Question: I want to show and hide the action bar /toolbar as the Google Play store app. I am using sliding tabs on top and view pager to show the content of each tab. Here is the screenshot of Google play store app for the reference:

'''
<?xml version="1.0" encoding="utf-8"?>
<RelativeLayout xmlns:android="http://schemas.android.com/apk/res/android"
android:layout_width="match_parent" android:layout_height="match_parent">
<LinearLayout style="@style/HeaderBar"
android:id="@+id/headerbar"
android:layout_width="match_parent"
android:layout_height="wrap_content"
android:orientation="vertical">
<include layout="@layout/toolbar_no_bg"
android:id="@+id/toolbar_actionbar"/>
<com.fauzie.sample.tabsspinner.widget.SlidingTabLayout
android:background="@color/tab_background"
android:id="@+id/sliding_tabs"
android:layout_width="match_parent"
android:layout_height="wrap_content" />
</LinearLayout>
<android.support.v4.view.ViewPager
android:id="@+id/view_pager"
android:layout_width="match_parent"
android:layout_height="match_parent"
android:layout_below="@id/headerbar">
</android.support.v4.view.ViewPager>
</RelativeLayout>
'''
Thanks in advance.
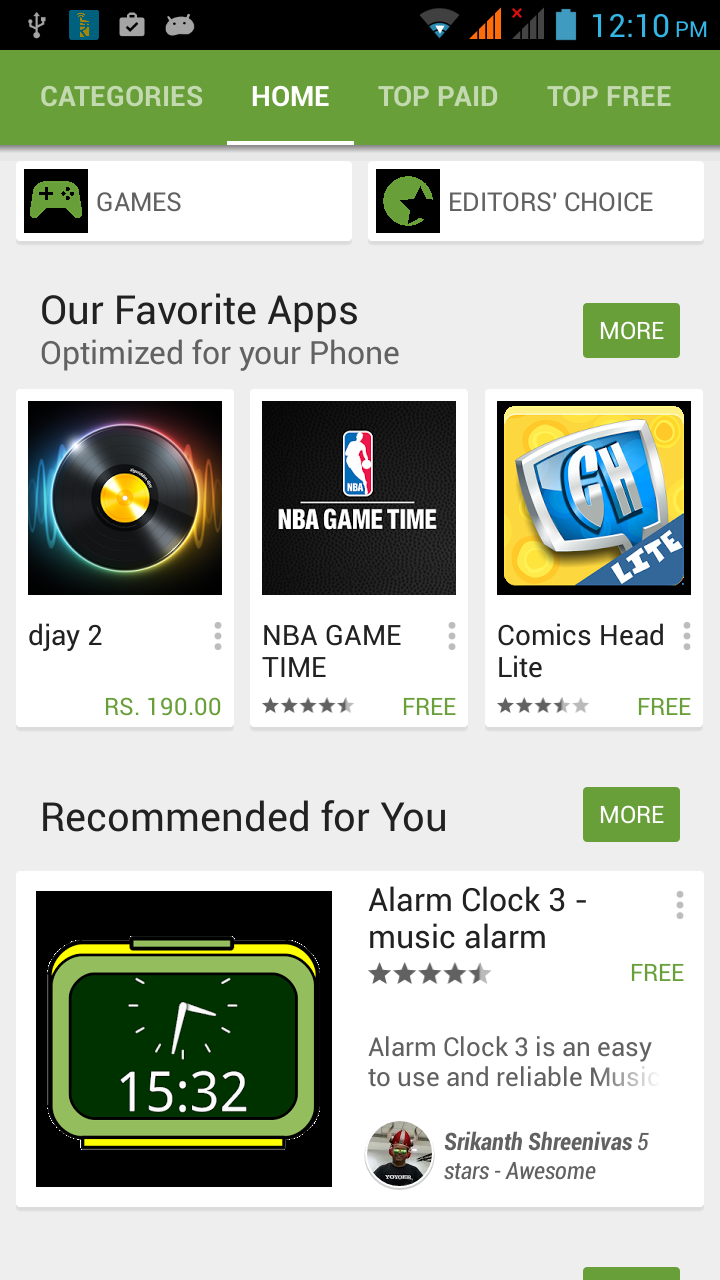
Answer: Have a look at this:
<URL>
There's a trick involved here. You'll need to:
1. Wrap your layout in a list view
2. Add a fake header with the same height as your action bar large header
3. set your action bar overlay to true
4. Translate the real header when the list moves (i.e. when the fake header is scrolled).
It's a little bit complicated at first but once you understand it, you see how smart and obvious it all is. The link will give you all you need I hope.
I myself used that link to implement it in my own app and it works great.